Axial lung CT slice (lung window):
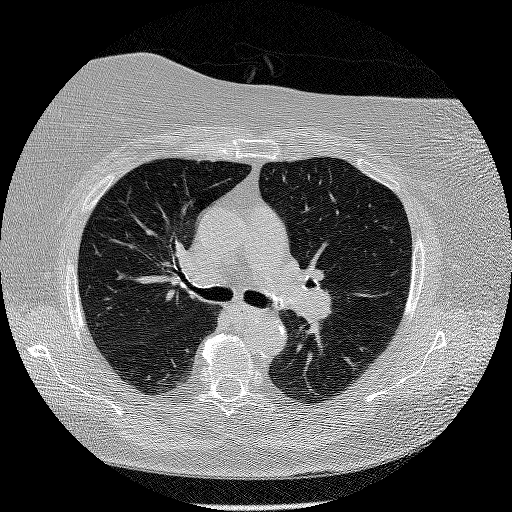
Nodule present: no